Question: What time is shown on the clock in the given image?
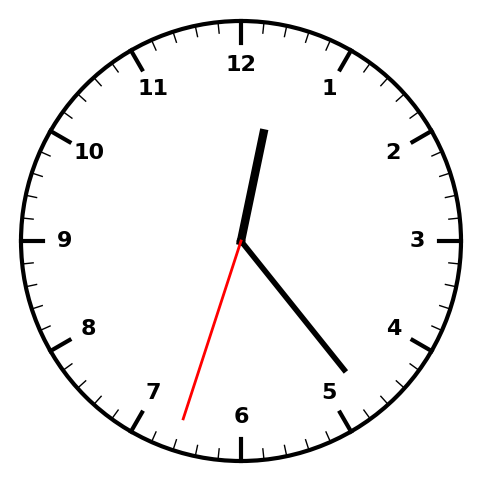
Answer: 12:23:33